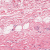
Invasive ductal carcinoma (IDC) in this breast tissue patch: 0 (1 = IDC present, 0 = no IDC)